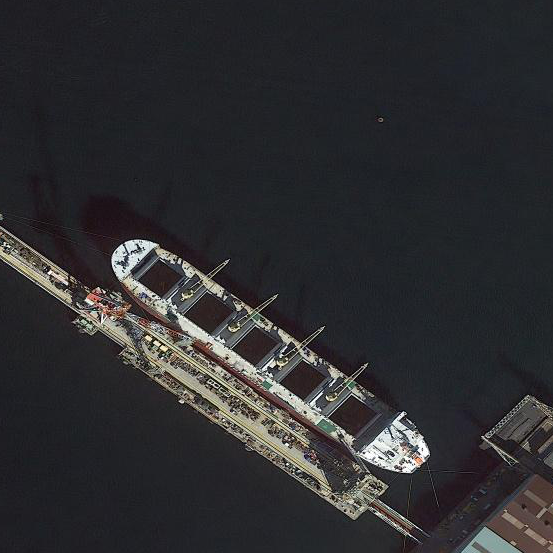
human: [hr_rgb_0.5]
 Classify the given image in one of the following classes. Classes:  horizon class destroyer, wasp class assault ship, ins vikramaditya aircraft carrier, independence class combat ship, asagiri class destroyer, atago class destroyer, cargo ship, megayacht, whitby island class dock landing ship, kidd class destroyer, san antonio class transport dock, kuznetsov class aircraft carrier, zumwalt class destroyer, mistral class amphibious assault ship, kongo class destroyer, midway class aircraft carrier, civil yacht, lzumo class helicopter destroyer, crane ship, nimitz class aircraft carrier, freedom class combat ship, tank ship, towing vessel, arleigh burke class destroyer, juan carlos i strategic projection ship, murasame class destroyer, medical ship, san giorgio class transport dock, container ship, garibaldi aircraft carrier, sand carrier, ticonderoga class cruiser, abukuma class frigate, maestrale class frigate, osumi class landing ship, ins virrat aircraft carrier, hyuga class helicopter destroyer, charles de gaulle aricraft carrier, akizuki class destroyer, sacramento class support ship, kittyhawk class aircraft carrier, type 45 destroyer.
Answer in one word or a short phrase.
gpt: Sand carrier